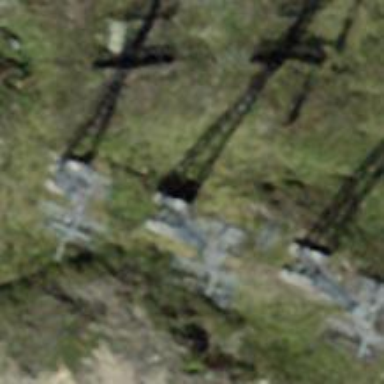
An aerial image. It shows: Pylon used for aerialway.